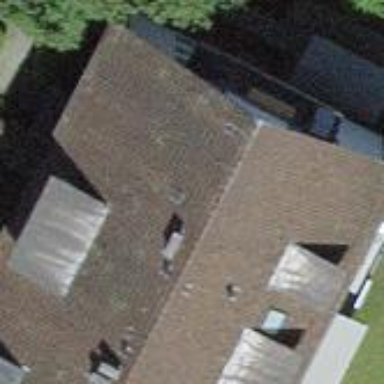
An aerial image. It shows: Gabled roof on building that houses apartments.